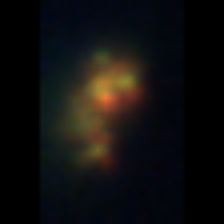
Taxon: Unknown_detritus
Group: Unknown